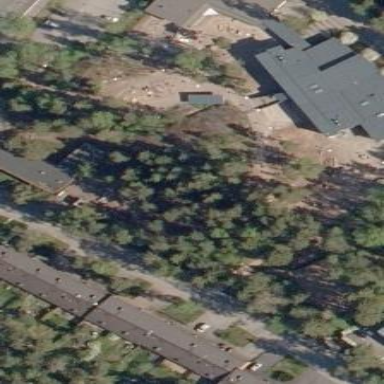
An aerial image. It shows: Kindergarten building.